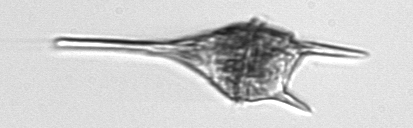
Label: Tripos_lineatus